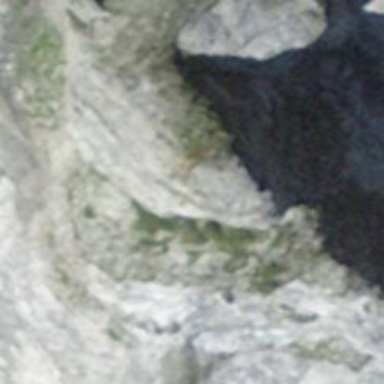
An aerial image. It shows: Cliff in nature.